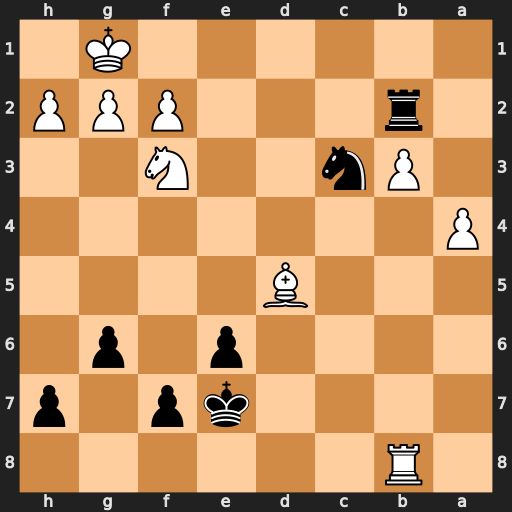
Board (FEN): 1R6/4kp1p/4p1p1/3B4/P7/1Pn2N2/1r3PPP/6K1
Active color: b
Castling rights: -
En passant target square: -
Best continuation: Rb1+ Ne1 Rxe1#